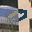
Label: 0